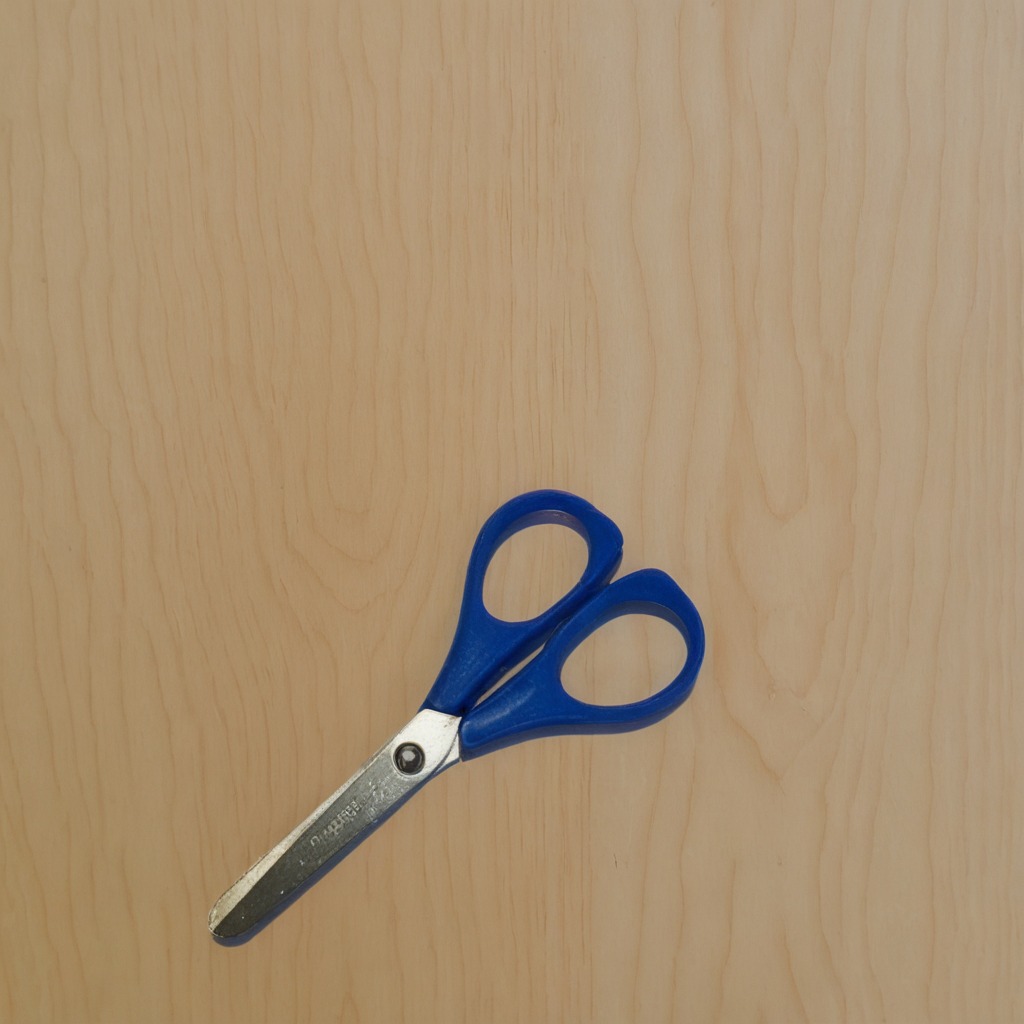
A scissor is lying on the plywood surface.